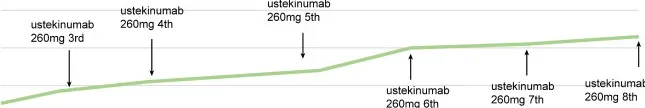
The therapeutic timeline of the patient. (C) Changes of body weight after treatment with ustekinumab. Qd, quaque die. The patient was discharged from April 19th 2022 to July 7th 2023.
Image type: chart (chart)